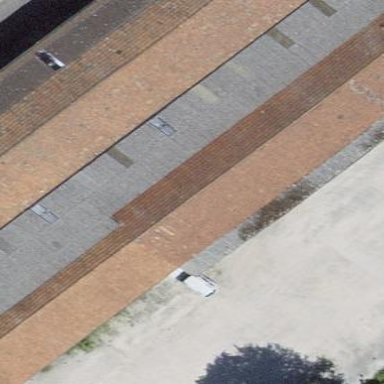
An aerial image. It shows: Gabled building with roof made of roof tiles.